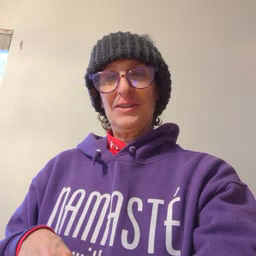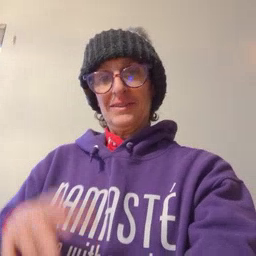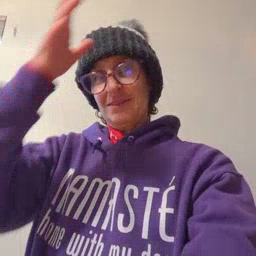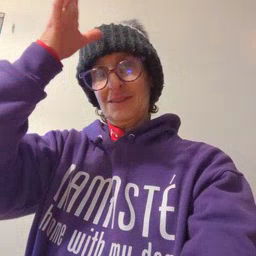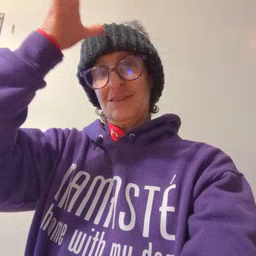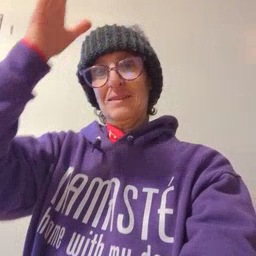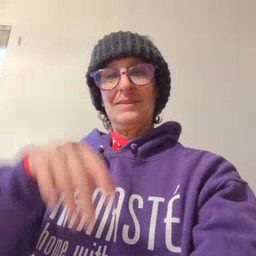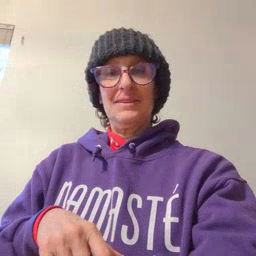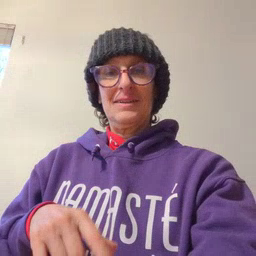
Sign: dad